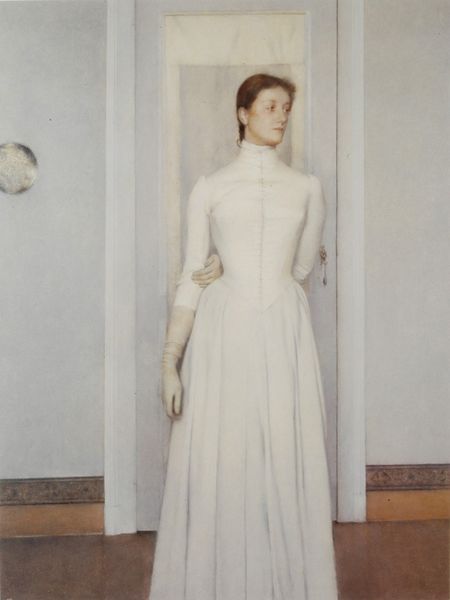
Titel: Portrait de Marguerite Khnopff
Künstler: Fernand Khnopff
Standort: Bruxelles
Institution: (Privatbesitz)
Schlagwörter: gemälde, hand, kopf, schatten, weiß, ocker, braun, brust, busen, frau, frisur, grau, haar, handschuh, handschuhe, hell, hintergrund, holz, kleid, licht, nase, ohr, profil, raum, rücken, tür, zimmer, blick, dame, schloss, beige, malerei, mode, rock, wand, arm, arme, blass, falten, gesicht, inkarnat, kragen, lang, rahmen, sockel, stehen, trauer, ärmel, bild, bildnis, hände, innenraum, portrait, porträt, spiegel, vorhang, öl, boden, figur, haare, interieur, stehend, borte, england, frontal, kontrast, schultern, traurig, kreis, rund, taille, seitlich, leiste, fußboden, haltung, mieder, parkett, leer, monochrom, türe, amerika, dielen, romantik, bordüre, braut, falte, gardine, jugendstil, tapete, holzboden, zopf, ernst, melancholie, melancholisch, robe, türrahmen, knöpfe, geschlossen, abbild, betrachter, wände, hüften, eingang, gang, krank, nach 1900, groß, kugel, stehkragen, flur, türstock, gedreht, ganzfigur, fries, klinke, türklinke, verschränkt, armband, türöffnung, halbprofil, hüfte, zugeknöpft, anglais, bleich, rollkragen, hochzeit, leuchtend, usa, drinnen, femme, interrieur, holzfussboden, schief, peinture, rousse, leisten, pferdeschwanz, unschuld, porte, schie, toile, weißes kleid, portäit, holu, col, bodenleiste, reißverschluß, fußleiste, mariage, schwellen, parquet, weißtöne, corsett, türbehang, shakerleiste, verklemmt, weiße frau, whisler, td, melancholis, shaker, marié, amsterdam